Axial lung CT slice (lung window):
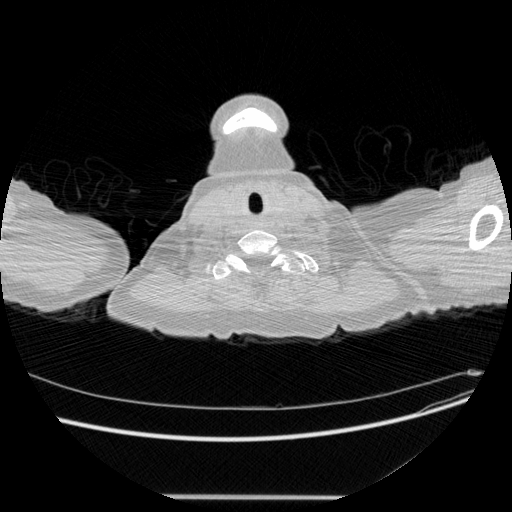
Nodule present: no